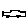
Label: car